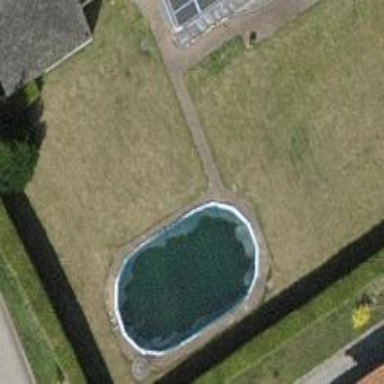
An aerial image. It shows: Swimming pool located in leisure land.